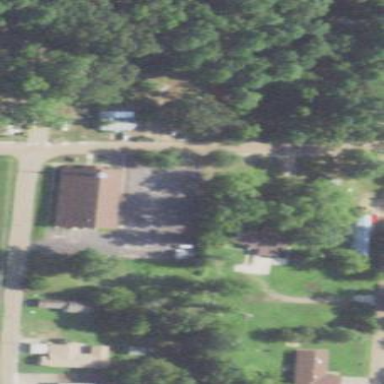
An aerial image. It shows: Parking area.